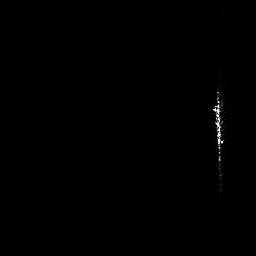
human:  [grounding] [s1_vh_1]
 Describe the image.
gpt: In the satellite image, there is  <ref>1 medium ship </ref> <box>[[82, 33, 87, 73, 0]]</box> located at right.